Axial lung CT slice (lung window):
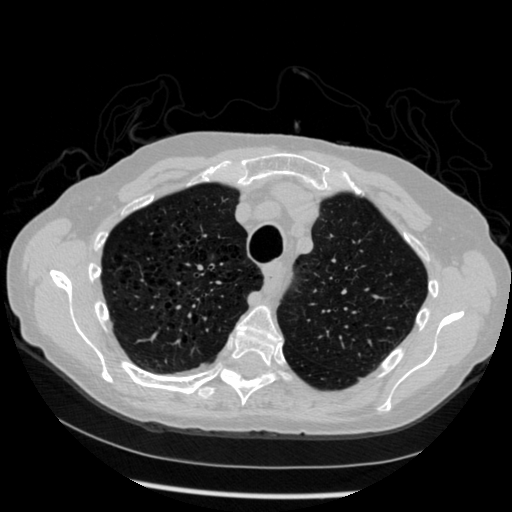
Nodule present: no